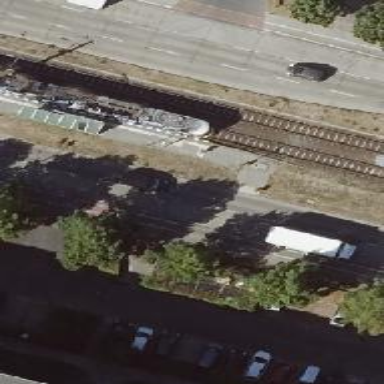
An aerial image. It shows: Platform for public transport with shelter. It is tram platform.